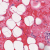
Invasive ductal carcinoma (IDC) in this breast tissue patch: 0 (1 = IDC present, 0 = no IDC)